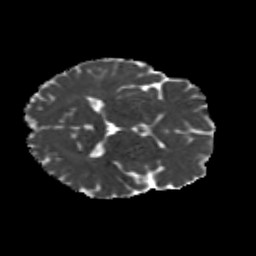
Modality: MD
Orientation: axial
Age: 43
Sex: male
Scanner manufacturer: siemens
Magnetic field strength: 3 T
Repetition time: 8.6 s
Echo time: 0.095 s